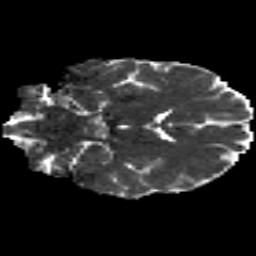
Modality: MD
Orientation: coronal
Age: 32
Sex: male
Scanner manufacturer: siemens
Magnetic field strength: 3 T
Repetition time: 8.8 s
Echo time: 0.085 s